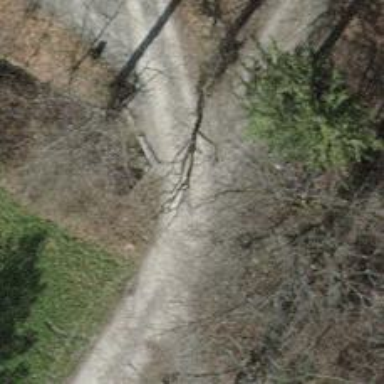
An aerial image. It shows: Track with fine gravel surface. The track has grade2 tracktype.